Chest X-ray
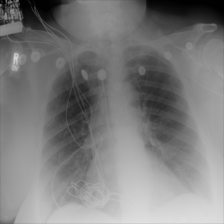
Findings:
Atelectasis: negative
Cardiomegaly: negative
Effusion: negative
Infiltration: negative
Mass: negative
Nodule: negative
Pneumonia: negative
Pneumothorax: negative
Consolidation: negative
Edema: negative
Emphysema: negative
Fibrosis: negative
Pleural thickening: negative
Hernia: negative